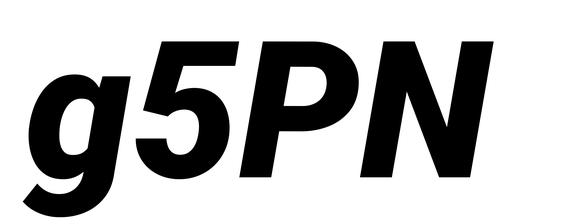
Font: Roboto-Italic_Black_Italic